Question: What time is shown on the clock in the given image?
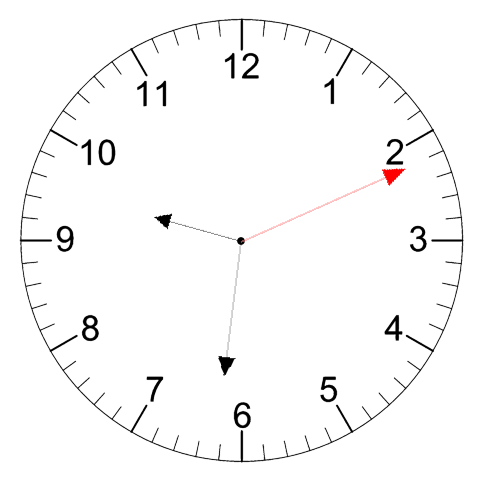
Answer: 09:31:11